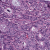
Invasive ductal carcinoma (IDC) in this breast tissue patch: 1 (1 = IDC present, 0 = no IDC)